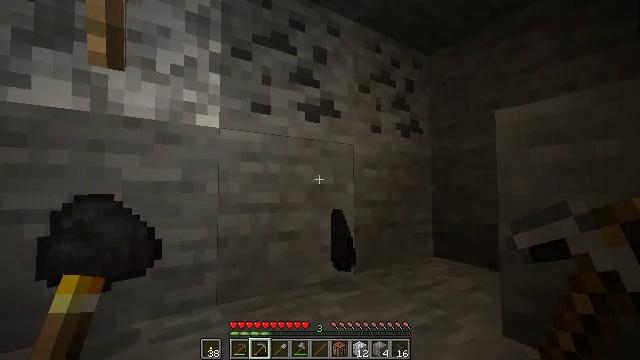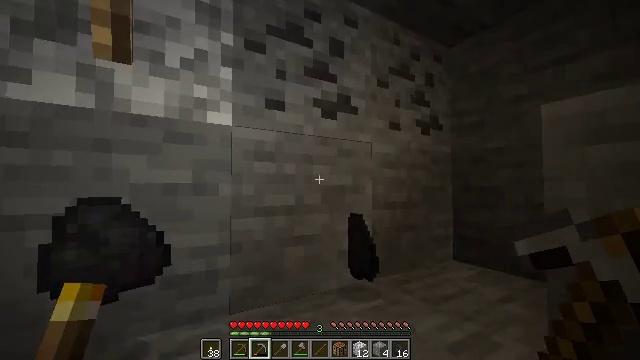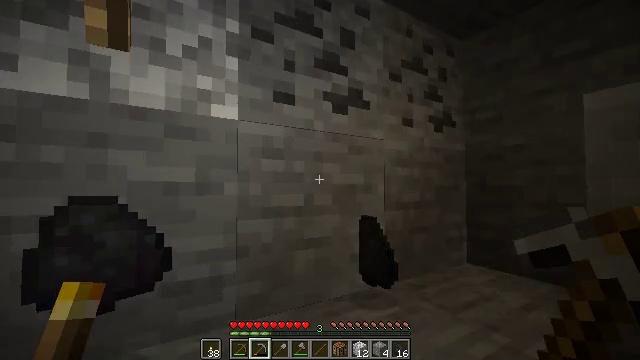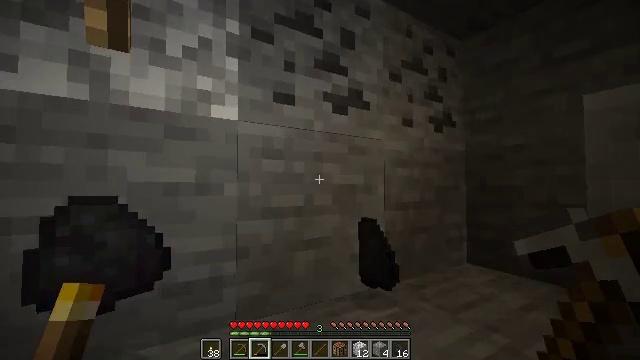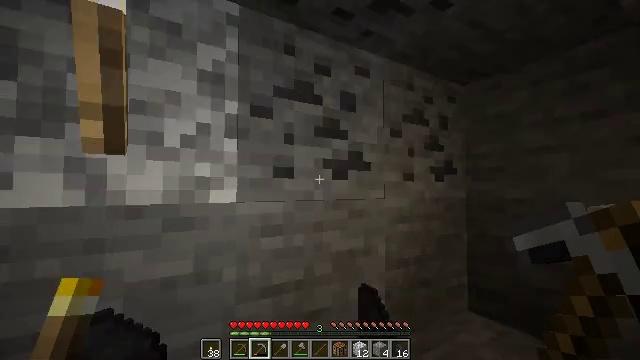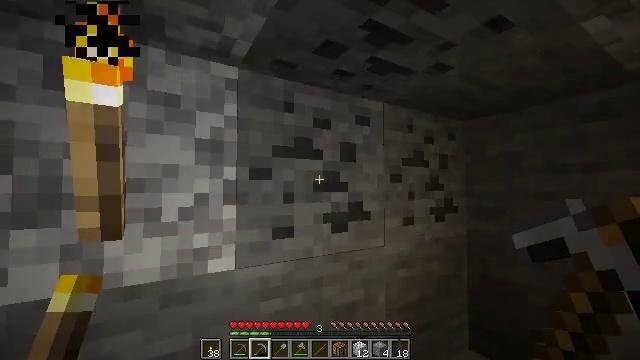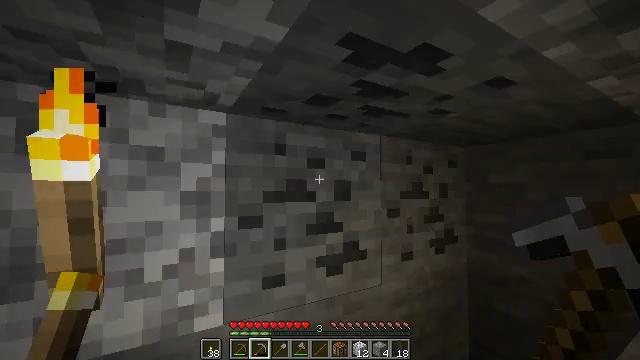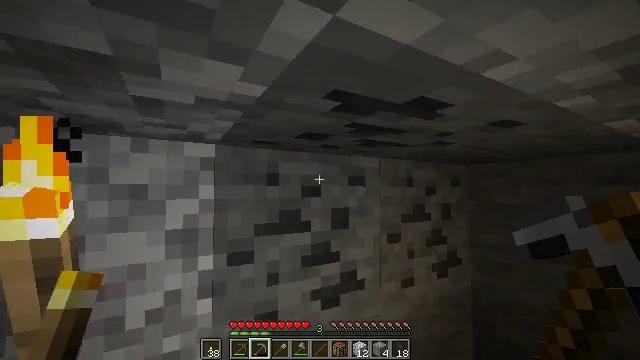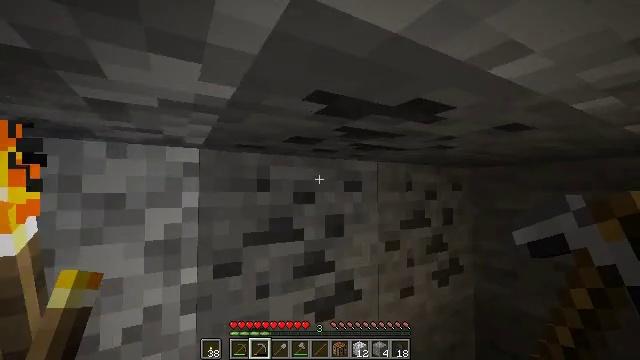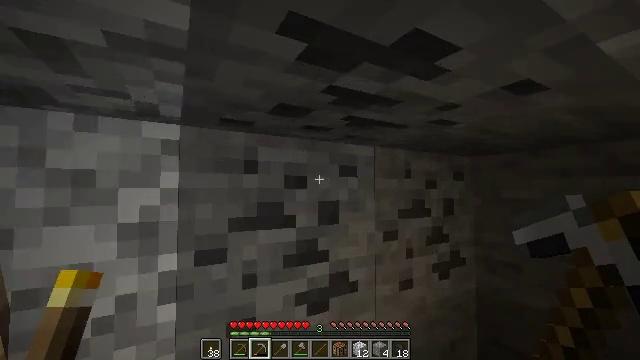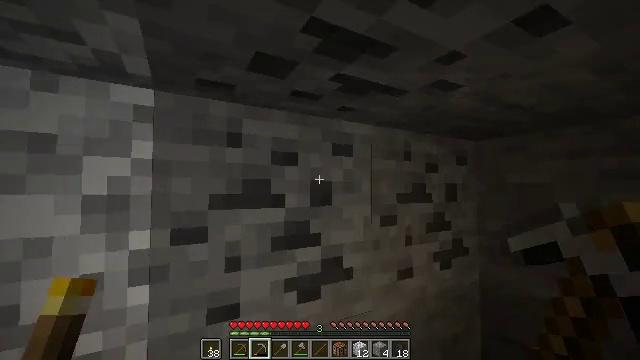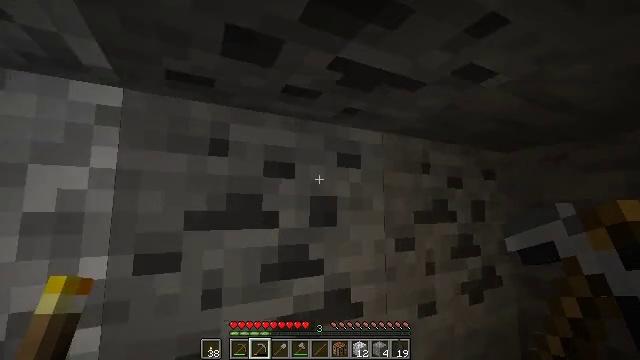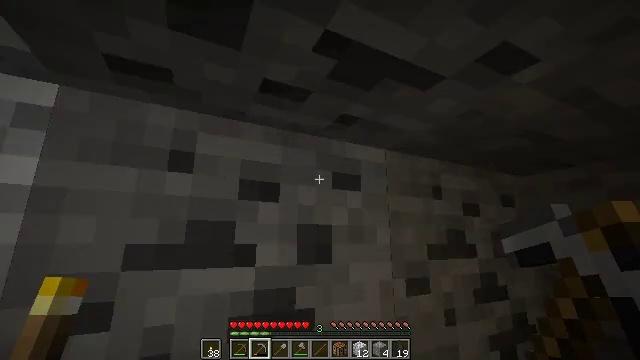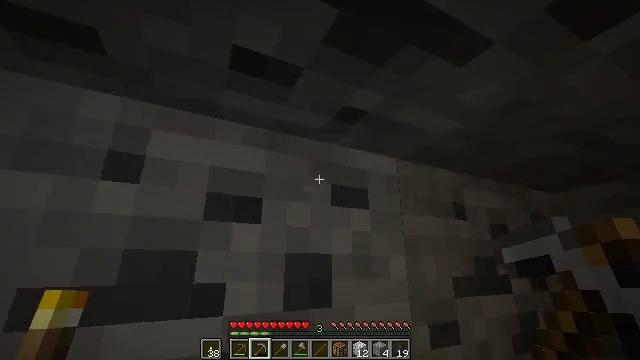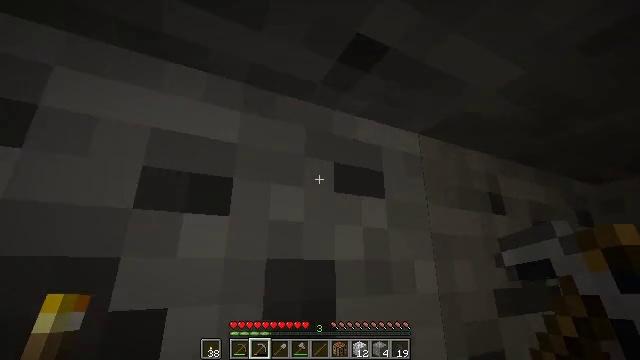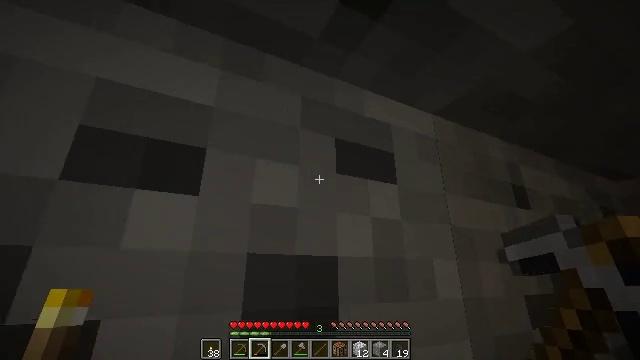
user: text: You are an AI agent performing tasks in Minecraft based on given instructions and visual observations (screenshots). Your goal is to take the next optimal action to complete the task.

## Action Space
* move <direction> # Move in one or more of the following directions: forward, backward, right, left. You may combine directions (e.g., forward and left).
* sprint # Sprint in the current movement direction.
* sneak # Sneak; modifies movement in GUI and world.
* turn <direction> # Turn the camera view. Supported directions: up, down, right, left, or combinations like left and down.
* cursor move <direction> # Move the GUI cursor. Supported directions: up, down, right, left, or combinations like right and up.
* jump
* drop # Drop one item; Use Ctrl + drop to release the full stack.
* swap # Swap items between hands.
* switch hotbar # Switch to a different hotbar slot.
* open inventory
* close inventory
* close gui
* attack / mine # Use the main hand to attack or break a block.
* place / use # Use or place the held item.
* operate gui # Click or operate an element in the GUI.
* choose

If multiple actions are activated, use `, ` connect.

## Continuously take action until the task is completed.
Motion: motion action
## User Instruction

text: Harvest stone in the caves.
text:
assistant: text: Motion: move forward, turn left
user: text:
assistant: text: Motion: move forward
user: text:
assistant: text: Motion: move forward, jump
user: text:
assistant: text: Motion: move forward, jump
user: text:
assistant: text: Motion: move forward, jump
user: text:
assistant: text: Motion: move forward, jump
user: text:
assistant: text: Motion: move forward, jump
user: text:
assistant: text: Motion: move forward, jump
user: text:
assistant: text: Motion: move forward
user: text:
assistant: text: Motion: move forward
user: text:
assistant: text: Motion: move forward, turn left and up
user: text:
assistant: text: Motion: move forward, turn up
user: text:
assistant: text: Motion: move forward, turn up
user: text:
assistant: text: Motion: no_op
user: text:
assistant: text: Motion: turn up, attack / mine
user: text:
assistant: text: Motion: turn up, attack / mine
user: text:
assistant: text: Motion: attack / mine
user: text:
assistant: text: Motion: attack / mine
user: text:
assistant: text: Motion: turn left, attack / mine
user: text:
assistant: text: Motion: turn left, attack / mine
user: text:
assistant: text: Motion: turn left, attack / mine
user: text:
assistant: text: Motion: attack / mine
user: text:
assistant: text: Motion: attack / mine
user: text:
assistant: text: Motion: attack / mine
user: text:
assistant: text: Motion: attack / mine
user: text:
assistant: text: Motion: attack / mine
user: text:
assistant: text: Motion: attack / mine
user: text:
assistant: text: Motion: attack / mine
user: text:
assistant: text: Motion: attack / mine
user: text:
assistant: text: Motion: attack / mine